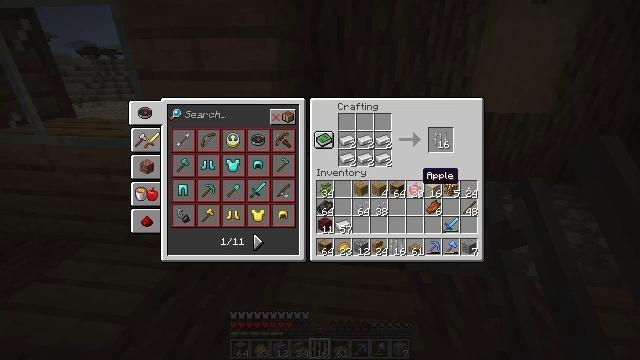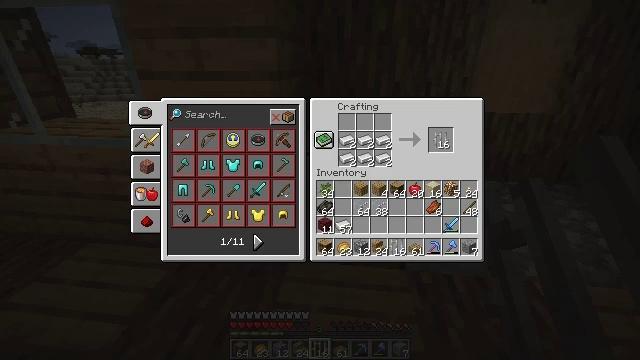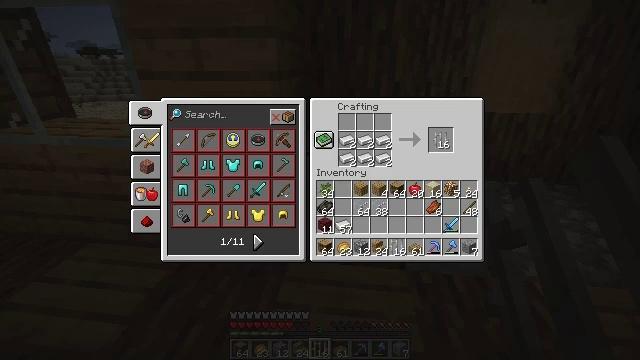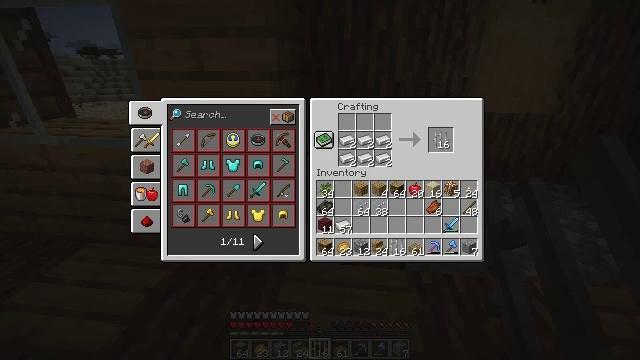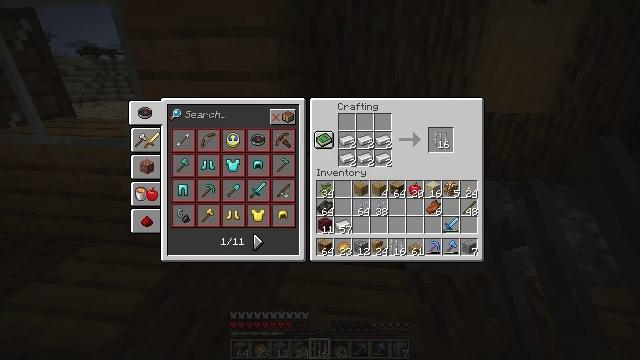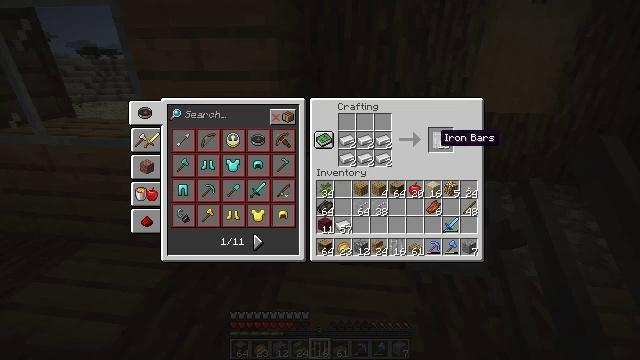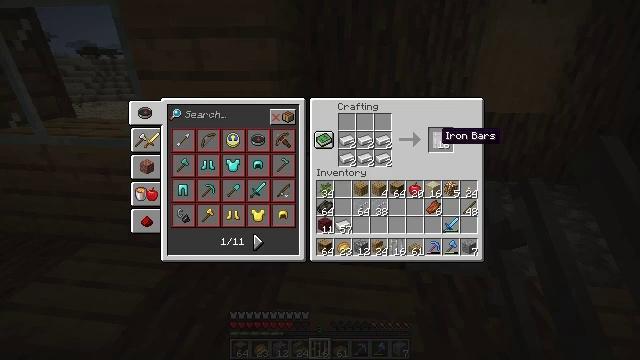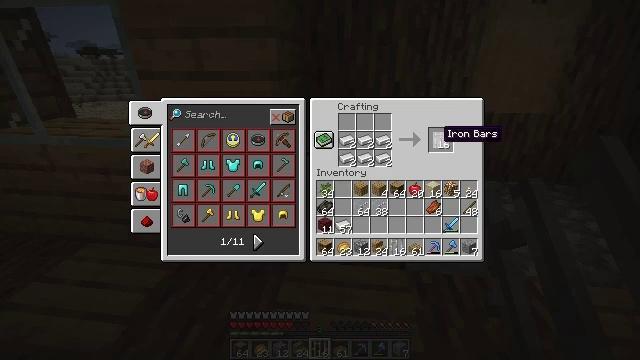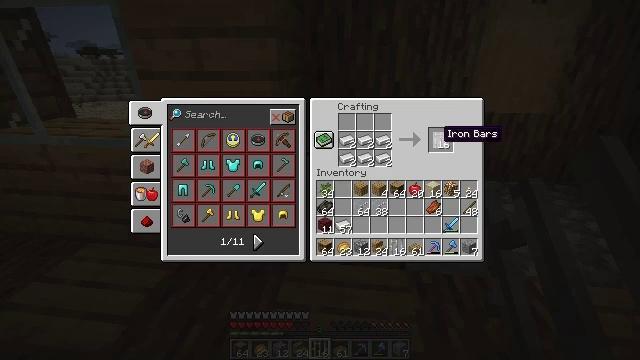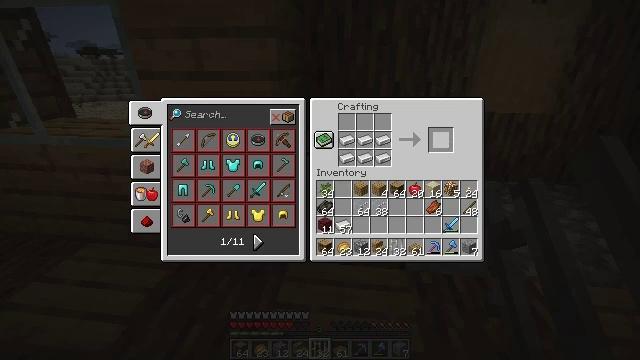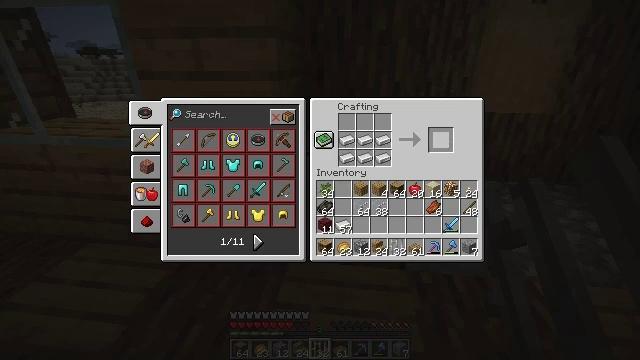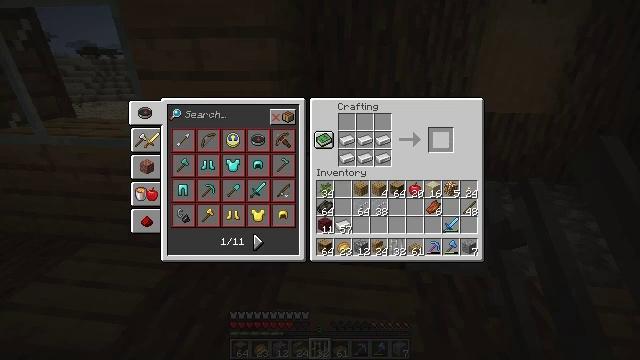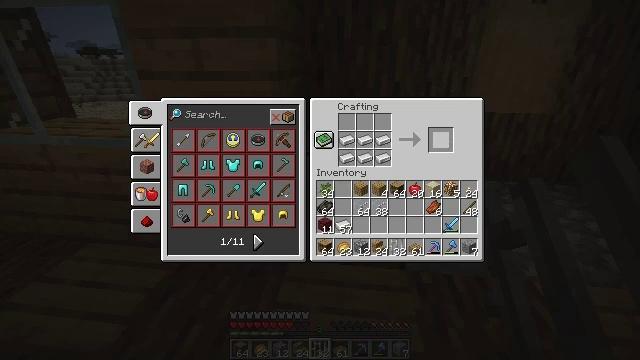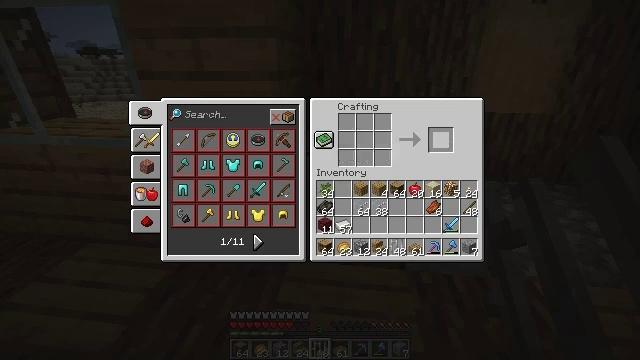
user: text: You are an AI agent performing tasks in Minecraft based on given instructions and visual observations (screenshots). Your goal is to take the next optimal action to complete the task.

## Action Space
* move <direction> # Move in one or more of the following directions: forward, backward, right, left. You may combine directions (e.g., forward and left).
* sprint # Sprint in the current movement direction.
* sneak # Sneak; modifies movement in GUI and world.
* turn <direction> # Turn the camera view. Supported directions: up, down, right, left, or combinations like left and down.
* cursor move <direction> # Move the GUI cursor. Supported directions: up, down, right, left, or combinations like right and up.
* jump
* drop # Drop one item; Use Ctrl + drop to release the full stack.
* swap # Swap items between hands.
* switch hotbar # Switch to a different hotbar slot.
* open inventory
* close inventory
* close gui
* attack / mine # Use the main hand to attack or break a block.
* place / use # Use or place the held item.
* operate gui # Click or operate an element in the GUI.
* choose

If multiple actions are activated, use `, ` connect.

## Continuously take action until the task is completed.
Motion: motion action
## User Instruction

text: Open the crafting table to make iron bars.
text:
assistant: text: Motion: cursor move right and up
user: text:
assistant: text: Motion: cursor move up
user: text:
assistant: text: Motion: sneak
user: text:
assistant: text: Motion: sneak
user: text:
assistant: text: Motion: sneak
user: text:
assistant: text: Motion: sneak
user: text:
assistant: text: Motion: sneak
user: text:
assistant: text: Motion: sneak
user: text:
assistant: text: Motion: sneak, operate gui
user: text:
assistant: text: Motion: sneak, operate gui
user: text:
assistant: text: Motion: sneak, operate gui
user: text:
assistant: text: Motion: sneak
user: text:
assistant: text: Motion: sneak
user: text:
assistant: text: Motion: sneak